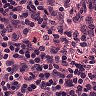
Metastatic tissue present: no